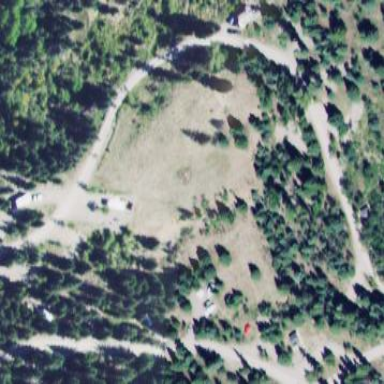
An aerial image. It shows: Standard campsite for tourism purposes.